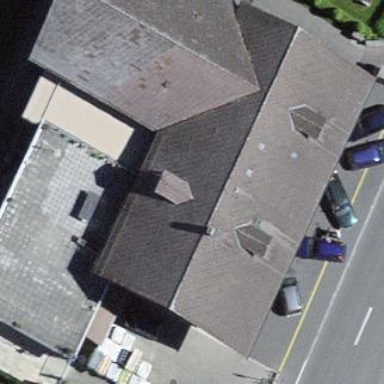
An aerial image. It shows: Convenience shop located in building.